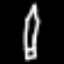
Label: pencil